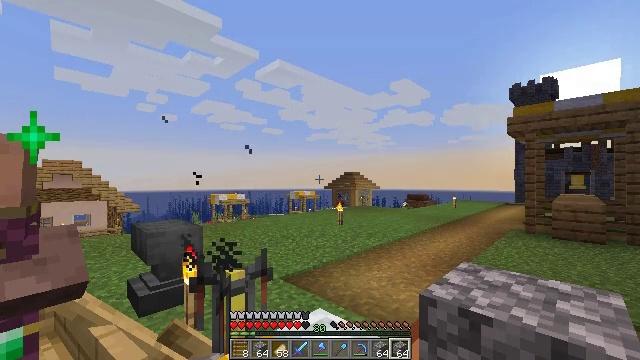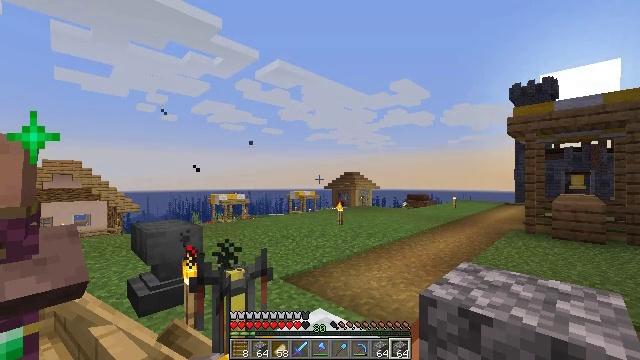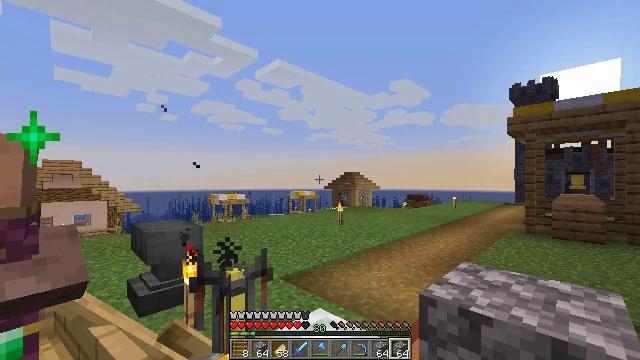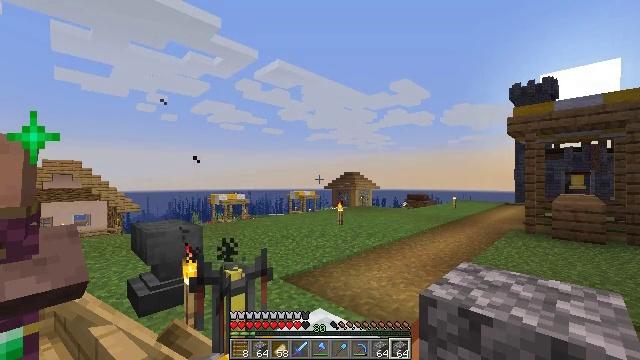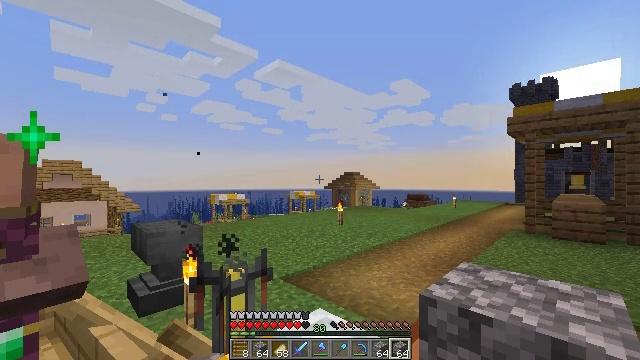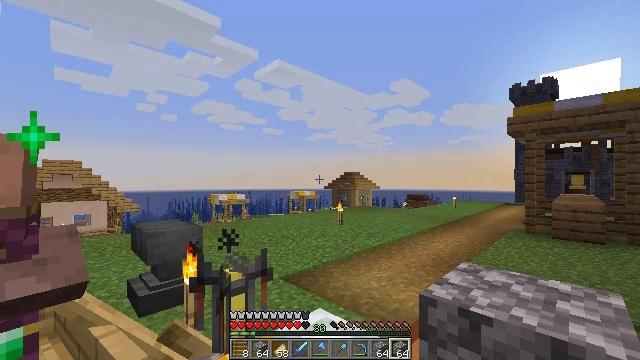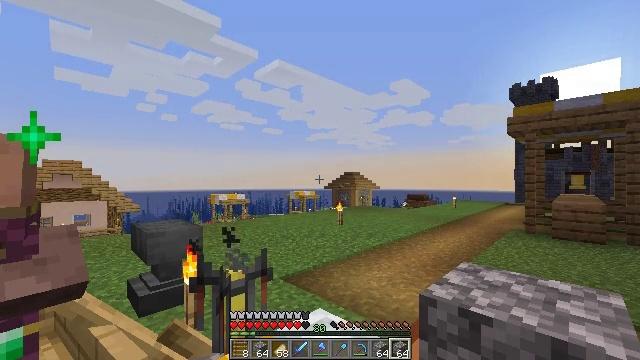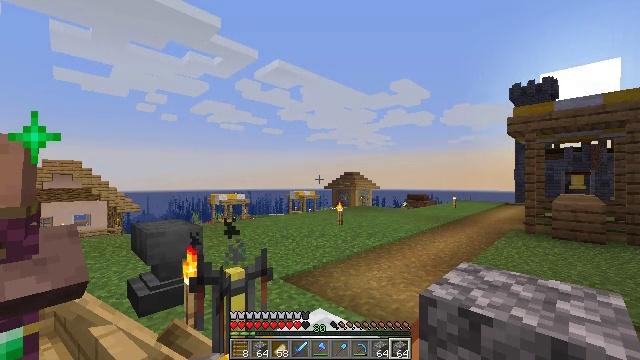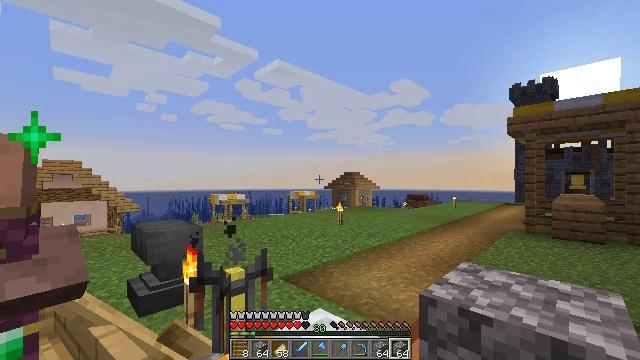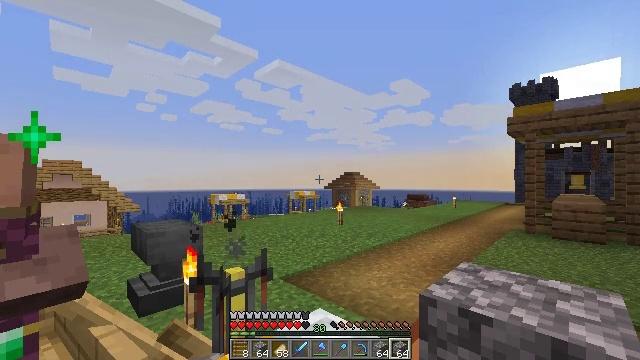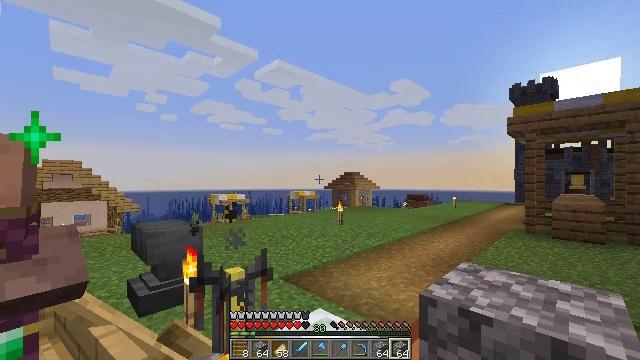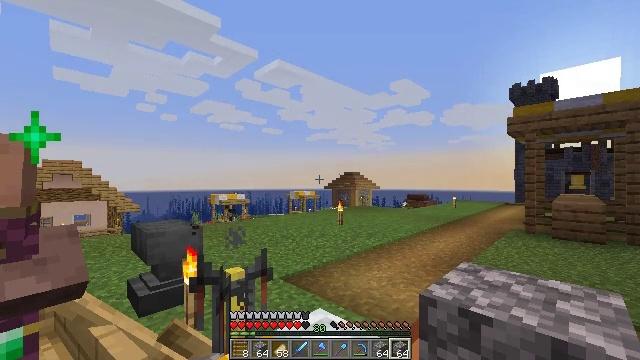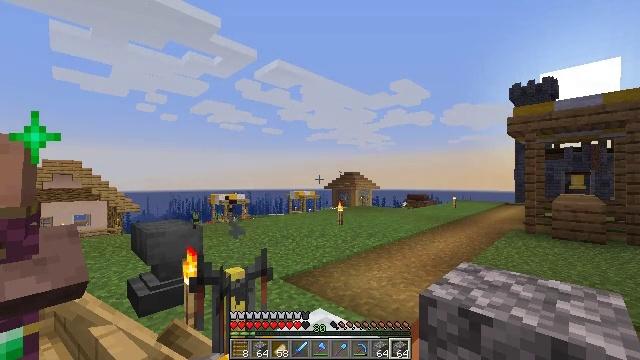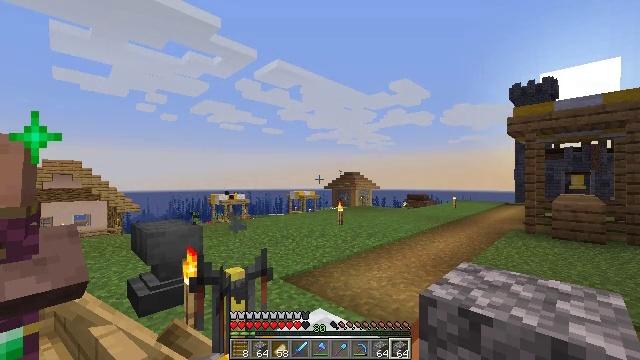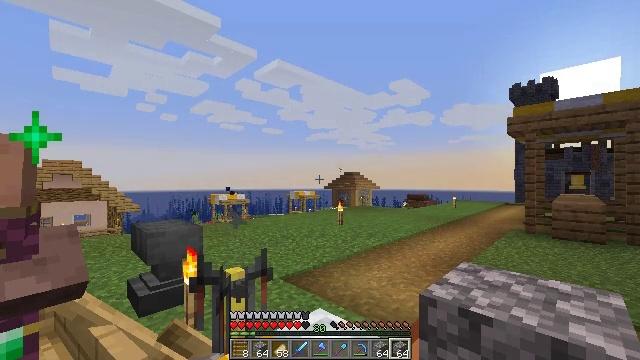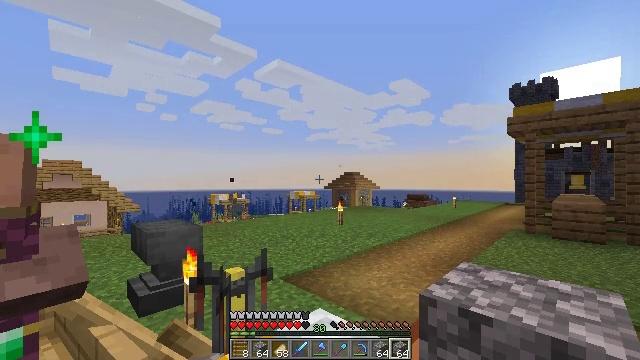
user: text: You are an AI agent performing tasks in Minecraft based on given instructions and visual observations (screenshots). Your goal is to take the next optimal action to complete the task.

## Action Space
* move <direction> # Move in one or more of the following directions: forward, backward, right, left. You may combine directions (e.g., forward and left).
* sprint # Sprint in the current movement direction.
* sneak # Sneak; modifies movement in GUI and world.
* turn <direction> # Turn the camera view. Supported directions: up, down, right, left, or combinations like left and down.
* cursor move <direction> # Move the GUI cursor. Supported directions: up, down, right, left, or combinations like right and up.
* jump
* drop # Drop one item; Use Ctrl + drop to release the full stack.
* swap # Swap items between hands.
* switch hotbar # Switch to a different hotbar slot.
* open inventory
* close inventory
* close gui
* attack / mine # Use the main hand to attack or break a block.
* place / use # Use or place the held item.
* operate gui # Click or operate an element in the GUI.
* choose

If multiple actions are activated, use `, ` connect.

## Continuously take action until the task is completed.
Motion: motion action
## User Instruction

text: Open the crafting table to craft a diamond hoe.
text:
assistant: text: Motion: no_op
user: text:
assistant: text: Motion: no_op
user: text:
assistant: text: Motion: no_op
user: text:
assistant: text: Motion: no_op
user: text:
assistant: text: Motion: no_op
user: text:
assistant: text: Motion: no_op
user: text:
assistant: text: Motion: no_op
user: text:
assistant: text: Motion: no_op
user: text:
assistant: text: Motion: no_op
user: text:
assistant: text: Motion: no_op
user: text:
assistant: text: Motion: no_op
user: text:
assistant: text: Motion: no_op
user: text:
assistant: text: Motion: no_op
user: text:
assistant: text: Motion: no_op
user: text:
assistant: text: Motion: no_op
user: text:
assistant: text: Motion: no_op
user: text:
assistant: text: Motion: no_op
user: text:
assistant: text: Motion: no_op
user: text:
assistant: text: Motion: no_op
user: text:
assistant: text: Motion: no_op
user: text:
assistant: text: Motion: no_op
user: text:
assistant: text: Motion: no_op
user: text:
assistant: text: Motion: no_op
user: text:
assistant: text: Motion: no_op
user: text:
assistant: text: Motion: no_op
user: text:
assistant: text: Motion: no_op
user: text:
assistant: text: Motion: no_op
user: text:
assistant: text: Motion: no_op
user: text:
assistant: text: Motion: no_op
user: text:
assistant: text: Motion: no_op